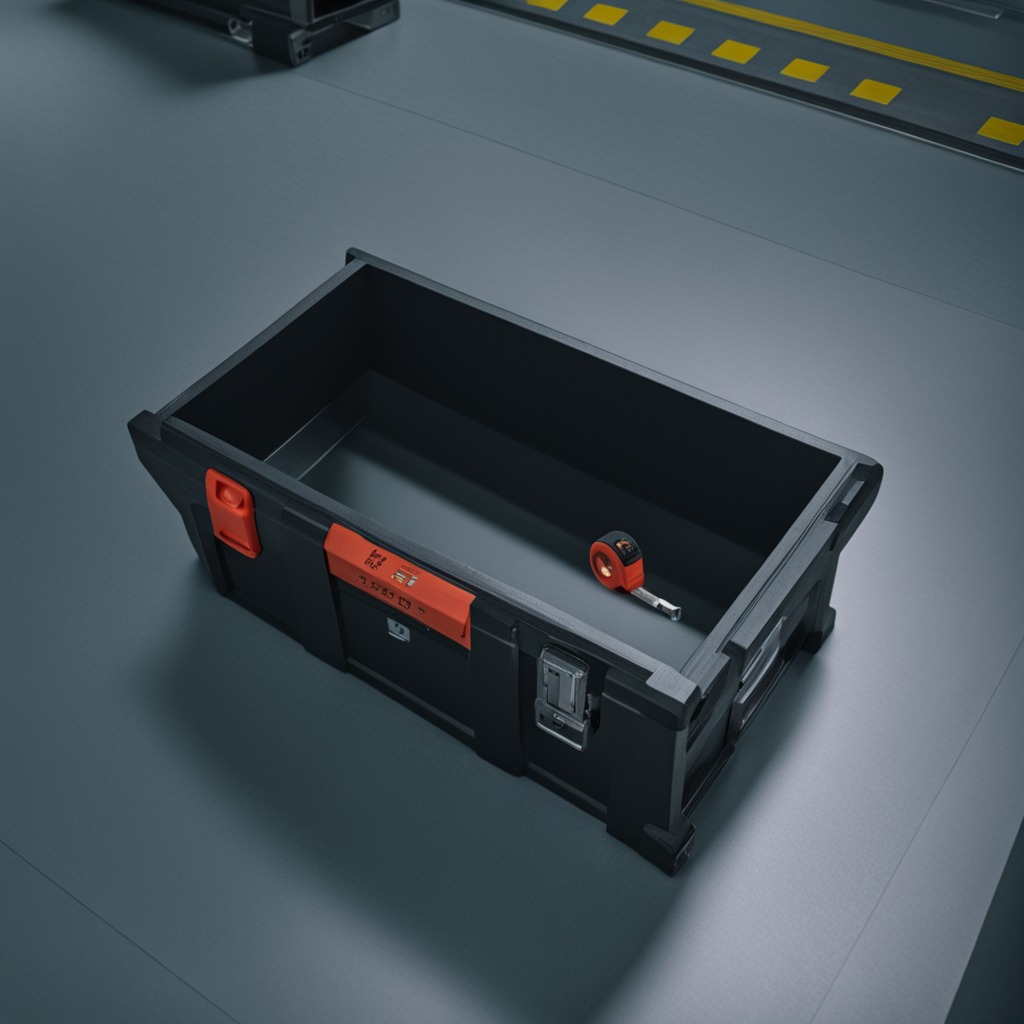
A measuring tape lies on a toolbox surface in an airplane hangar workshop 8K.